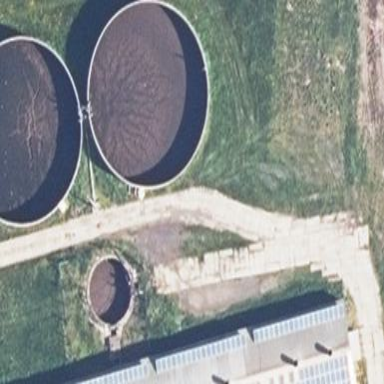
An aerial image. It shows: Slurry tank building.